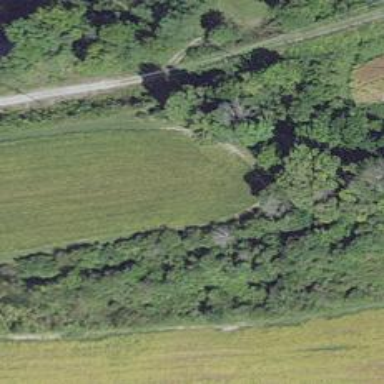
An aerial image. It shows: Abandoned railway.